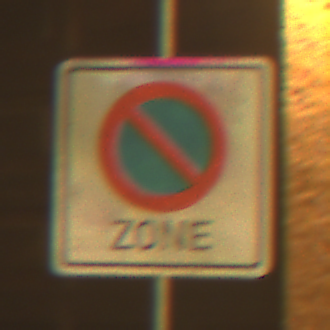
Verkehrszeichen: BeginnEingeschraenktesHalteverbotZone
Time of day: Night
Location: Outdoor (Urban)
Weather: Clear
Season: NotSpecified
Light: Artificial